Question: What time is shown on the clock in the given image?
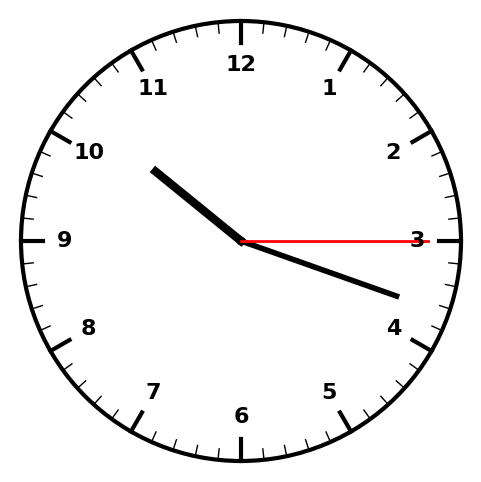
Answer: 10:18:15